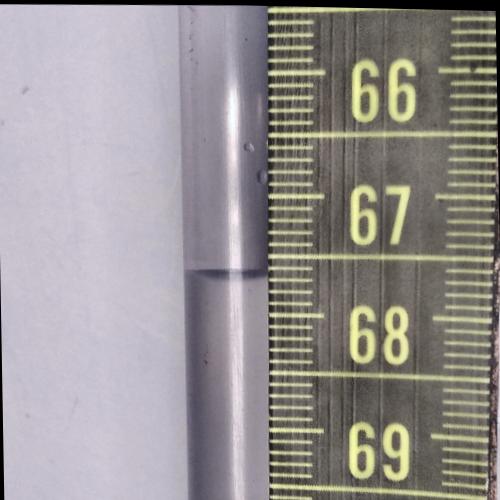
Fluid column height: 67.7 cm